Interaction volume radius: 5 \u00c5
Interaction volume height: 10 \u00c5
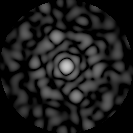
Disorder parameter: 0.8371